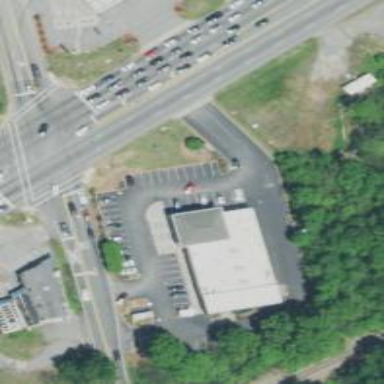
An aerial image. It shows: Pharmacy providing healthcare services.